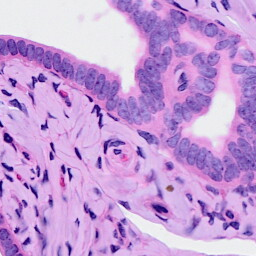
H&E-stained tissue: Ovarian